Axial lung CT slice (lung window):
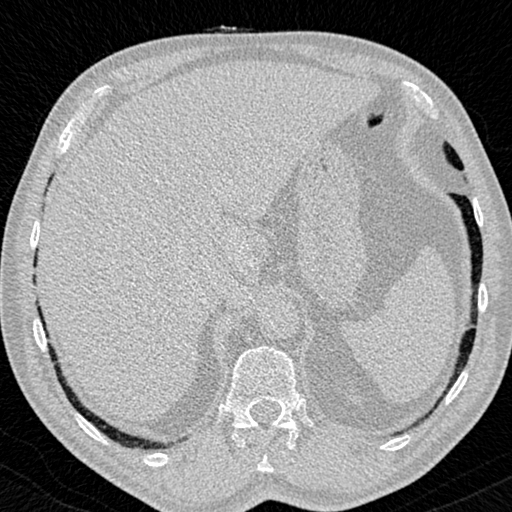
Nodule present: no